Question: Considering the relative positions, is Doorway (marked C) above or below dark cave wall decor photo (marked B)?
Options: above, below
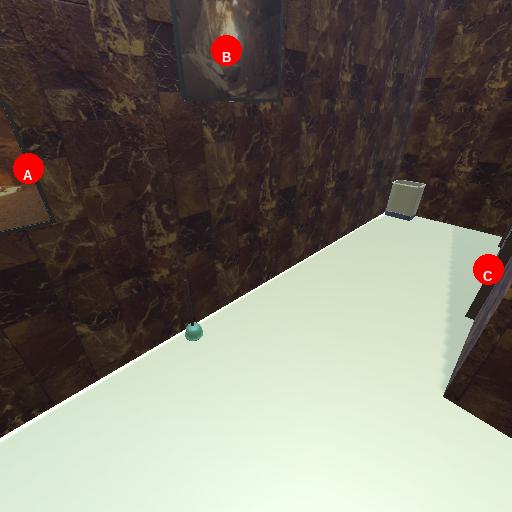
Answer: above